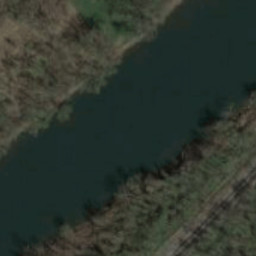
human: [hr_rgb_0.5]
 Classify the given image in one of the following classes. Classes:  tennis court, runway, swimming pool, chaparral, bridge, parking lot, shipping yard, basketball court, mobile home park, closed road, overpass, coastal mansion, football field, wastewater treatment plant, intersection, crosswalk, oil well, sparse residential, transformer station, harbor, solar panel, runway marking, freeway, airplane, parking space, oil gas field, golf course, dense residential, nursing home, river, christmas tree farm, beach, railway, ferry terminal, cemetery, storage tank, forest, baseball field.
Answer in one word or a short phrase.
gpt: river